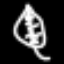
Label: leaf